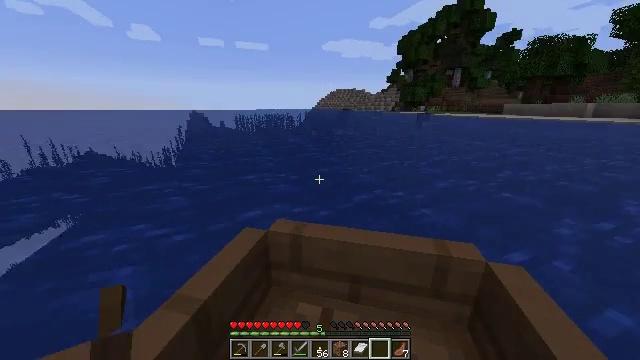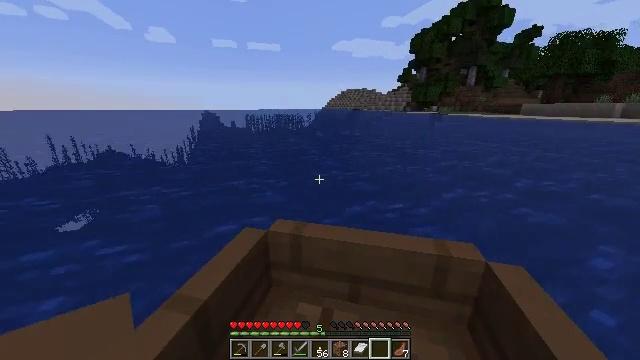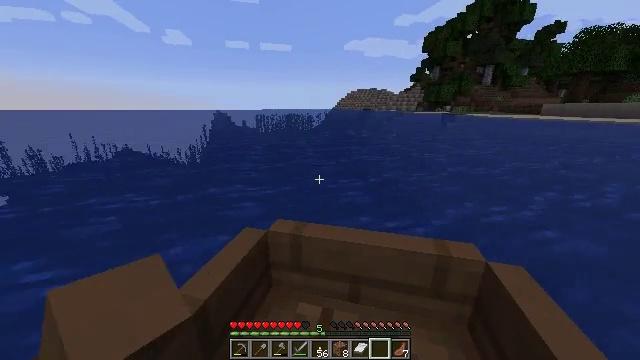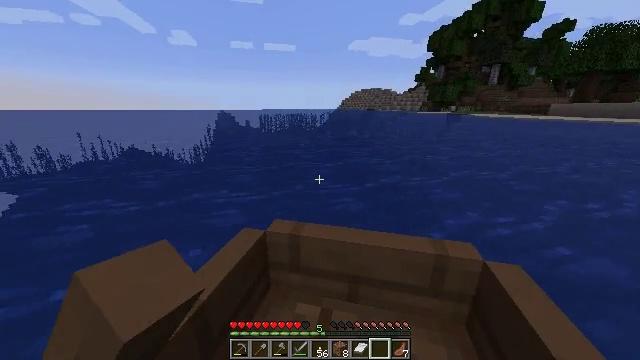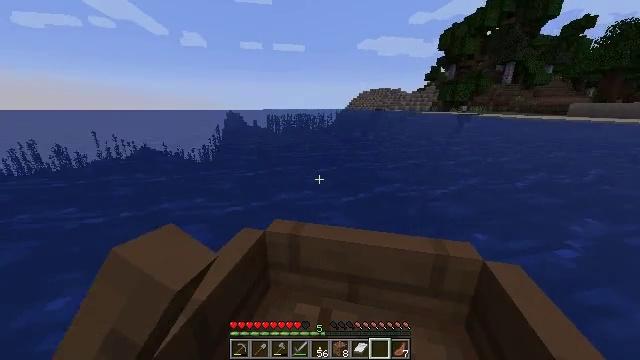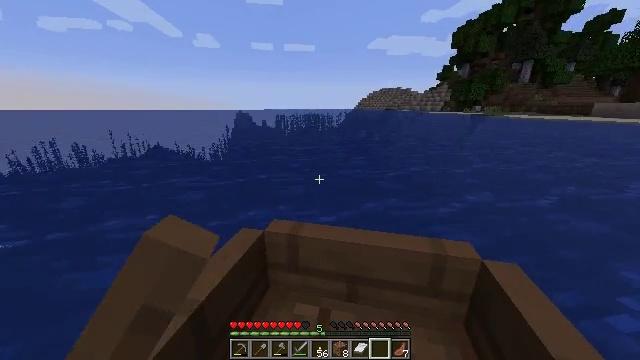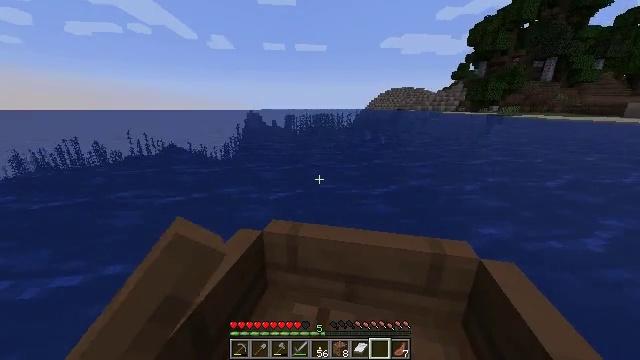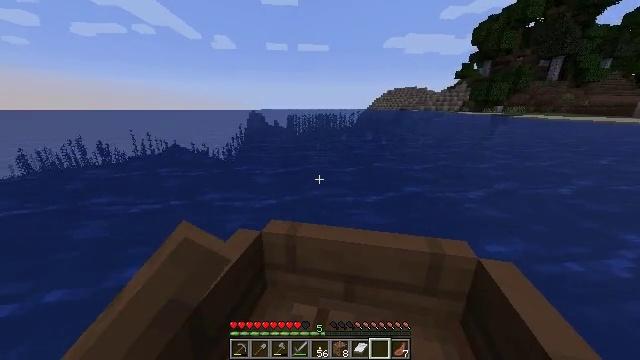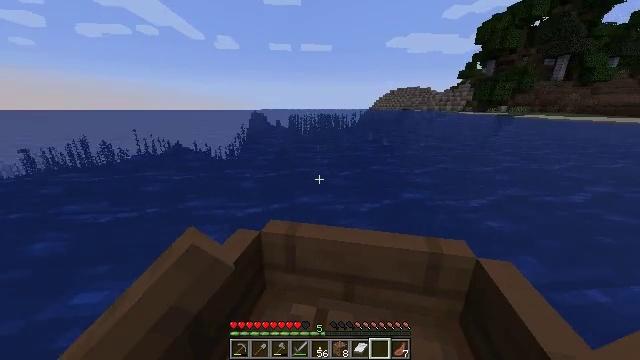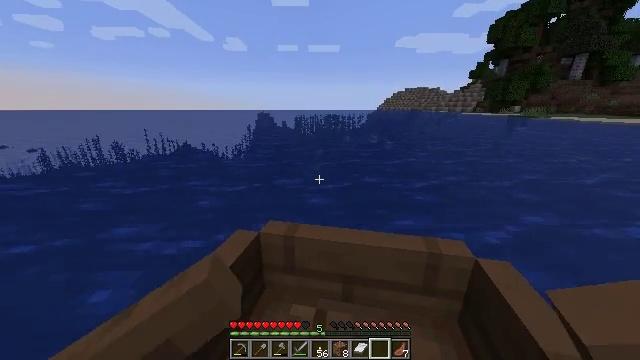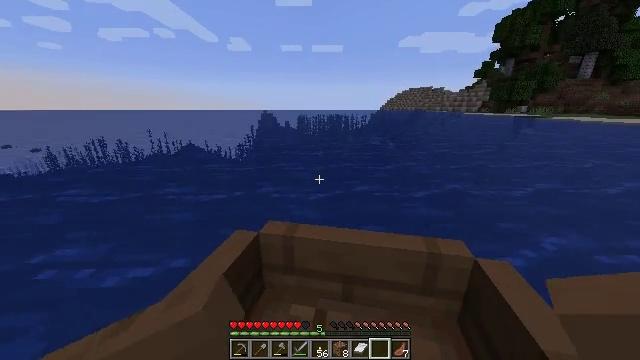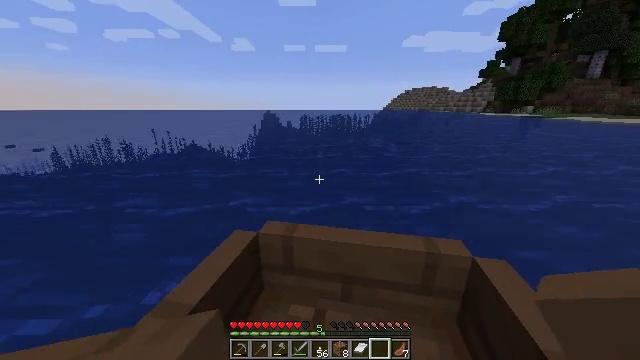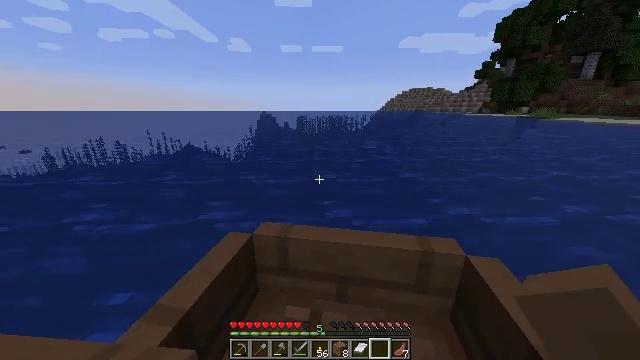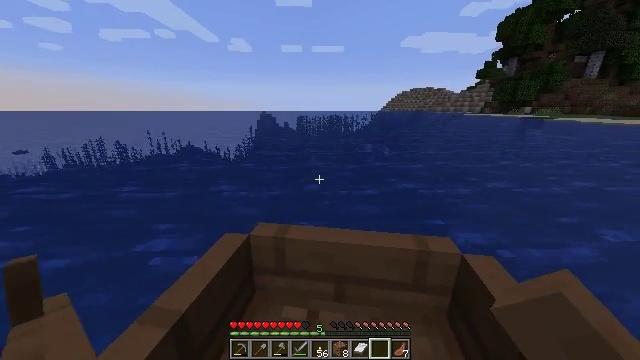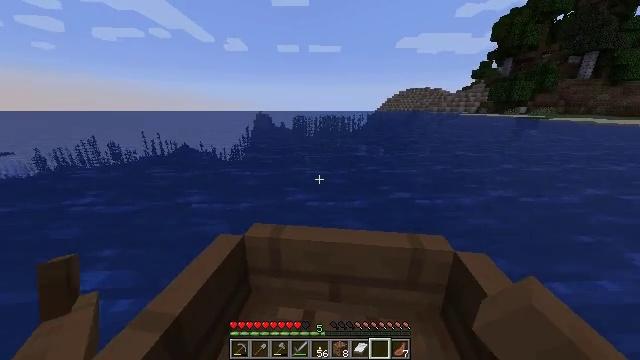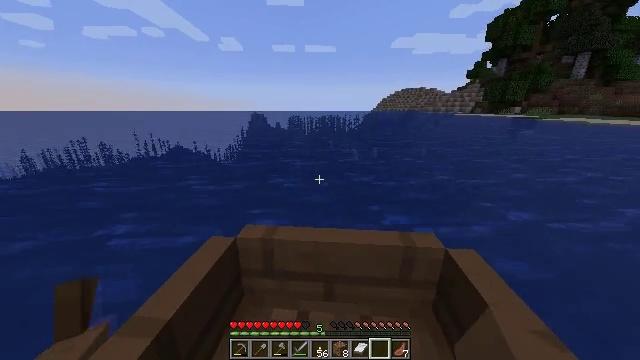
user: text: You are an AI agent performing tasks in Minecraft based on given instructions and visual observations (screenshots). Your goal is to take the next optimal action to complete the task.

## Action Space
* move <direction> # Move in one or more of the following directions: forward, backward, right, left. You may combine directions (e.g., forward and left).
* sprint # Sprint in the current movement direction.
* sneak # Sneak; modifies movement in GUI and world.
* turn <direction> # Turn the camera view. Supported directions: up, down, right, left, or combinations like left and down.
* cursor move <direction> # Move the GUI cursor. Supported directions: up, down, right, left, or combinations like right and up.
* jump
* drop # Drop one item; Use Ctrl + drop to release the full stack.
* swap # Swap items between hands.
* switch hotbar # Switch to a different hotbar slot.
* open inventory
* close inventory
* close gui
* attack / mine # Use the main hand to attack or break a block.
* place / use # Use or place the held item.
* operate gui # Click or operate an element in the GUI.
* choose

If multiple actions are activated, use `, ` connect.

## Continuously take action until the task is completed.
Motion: motion action
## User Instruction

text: Attack the underwater area to get tall seagrass.
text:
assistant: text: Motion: move forward, sprint
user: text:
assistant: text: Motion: move forward, sprint
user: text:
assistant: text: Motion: move forward, sprint
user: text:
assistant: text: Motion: move forward, sprint
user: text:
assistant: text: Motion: move forward, sprint
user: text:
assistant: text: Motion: move forward, sprint
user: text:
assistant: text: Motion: move forward, sprint
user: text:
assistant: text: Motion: move forward, sprint
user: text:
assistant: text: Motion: move forward, sprint
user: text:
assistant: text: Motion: move forward, sprint
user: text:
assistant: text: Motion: move forward, sprint
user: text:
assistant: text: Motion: move forward, sprint, turn right
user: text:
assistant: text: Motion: move forward, sprint
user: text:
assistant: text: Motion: move forward, sprint, turn right
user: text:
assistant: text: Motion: move forward, sprint, turn right
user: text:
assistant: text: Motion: move forward, sprint, turn right
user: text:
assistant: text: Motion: move forward, sprint, turn right
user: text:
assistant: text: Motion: move forward, sprint, turn right
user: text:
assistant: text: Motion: move forward, sprint, turn right
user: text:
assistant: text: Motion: move forward, sprint, turn right
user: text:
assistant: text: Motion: move forward, sprint, turn right
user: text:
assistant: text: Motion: move forward, sprint, turn right
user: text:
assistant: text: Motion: move forward, sprint, turn right
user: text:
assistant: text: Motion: move forward, sprint, turn right
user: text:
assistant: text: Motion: move forward, sprint, turn right
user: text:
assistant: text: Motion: move forward, sprint, turn right
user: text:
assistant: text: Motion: move forward, sprint, turn right
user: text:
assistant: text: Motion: move forward, sprint, turn right
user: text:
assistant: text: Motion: move forward, sprint, turn right
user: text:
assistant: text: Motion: move forward, sprint, turn right